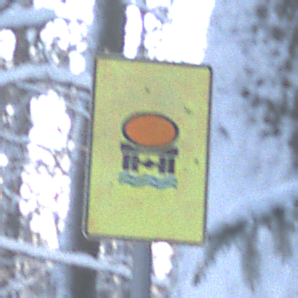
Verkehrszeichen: FahrzeugeMitWassergefaehrdenderLadungOhnePfeilsymbol
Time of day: MorningAfternoon
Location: Outdoor (Nature)
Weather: Clear
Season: Winter
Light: Natural